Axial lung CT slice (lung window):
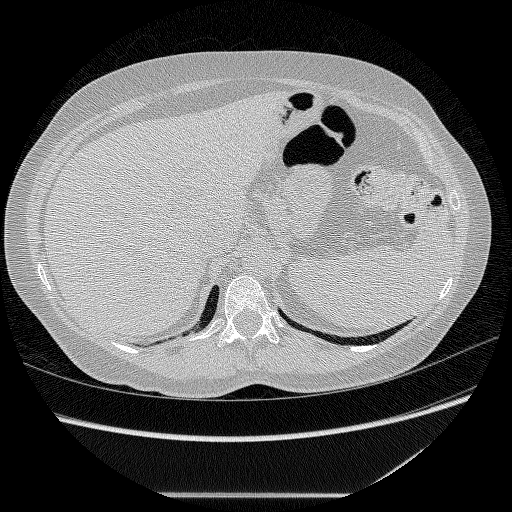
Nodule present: no